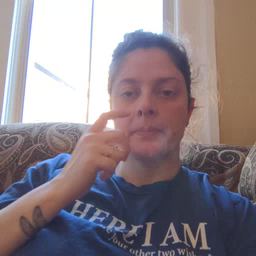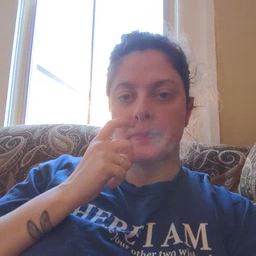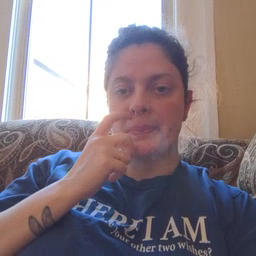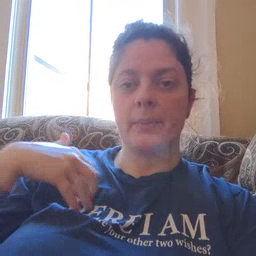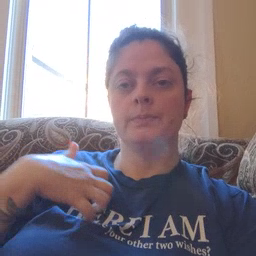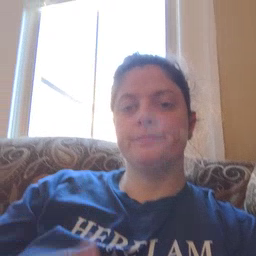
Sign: animal